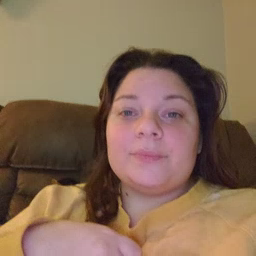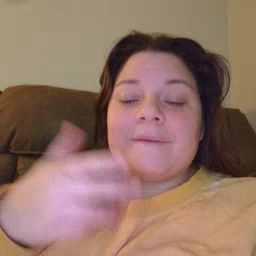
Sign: fish